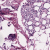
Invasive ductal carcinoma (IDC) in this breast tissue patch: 1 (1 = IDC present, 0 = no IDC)